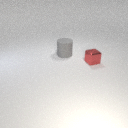
large gray rubber cylinder to the left of small red metal cube